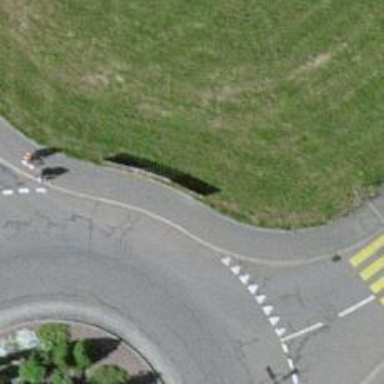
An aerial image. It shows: Sidewalk along the footway.